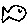
Label: fish